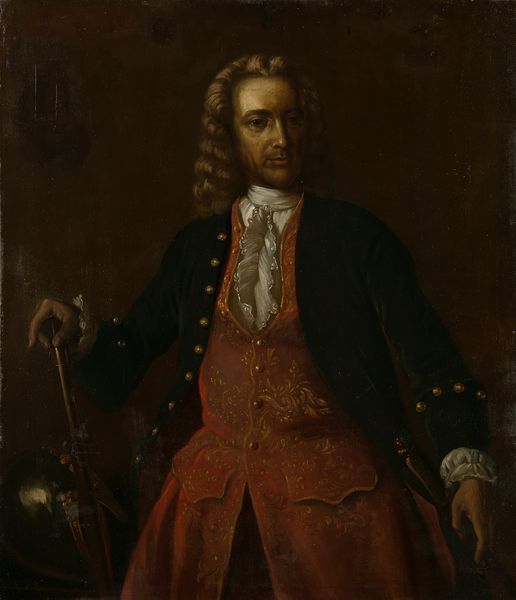
Titel: Portret van gouverneur-generaal Jacob Mossel
Standort: Amsterdam
Institution: Rijksmuseum
Schlagwörter: dunkel, gemälde, mann, mund, raum, schwarz, rot, schirm, rock, hemd, jacke, augen, bluse, bildnis, porträt, öl, gold, adel, locken, stock, perücke, französisch, krawatte, rüschen, knöpfe, helm, proträt, adliger, taschen, gilet, erücke